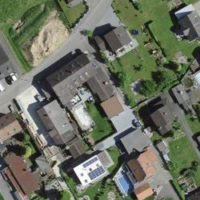
EUNIS habitat code: 54
Species observed at this site:
Erodium cicutarium